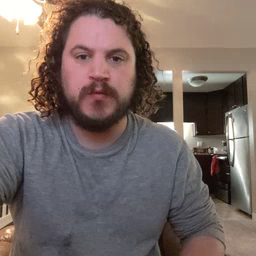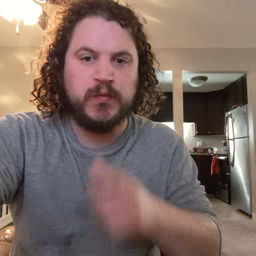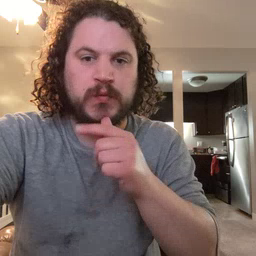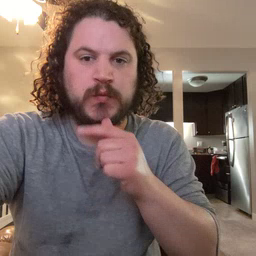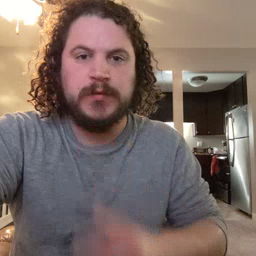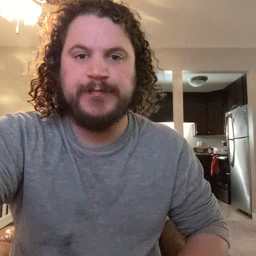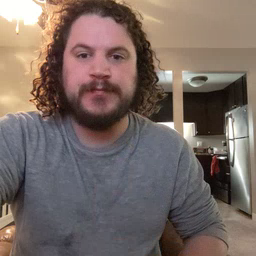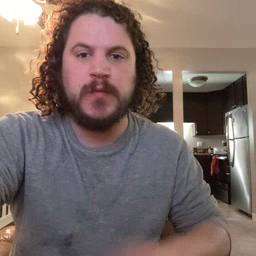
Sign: who